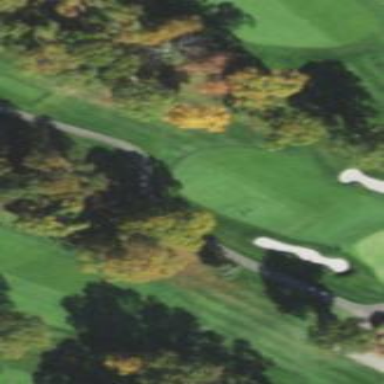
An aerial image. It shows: Golf fairway surrounded by grass.